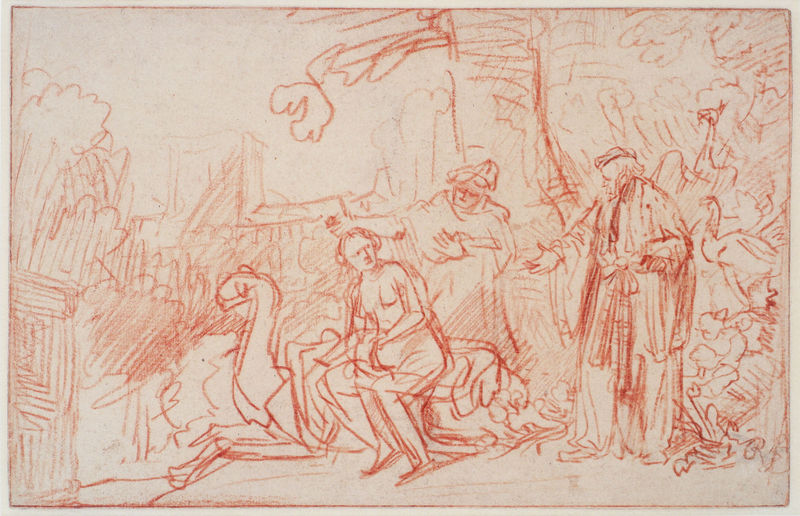
Titel: Susanna im Bade
Künstler: Harmensz van Rijn Rembrandt
Institution: Berlin, Staatliche Museen, Kupferstichkabinett
Schlagwörter: baum, gruppe, mann, nackt, bäume, komposition, frau, skizze, szene, zeichnung, gebäude, rot, tier, tiere, alt, rembrandt, vögel, pflanzen, pferd, emu, entwurf, rötel, kirsche, kamel, nckt, susanna, rötelzeichnung, visierung, frauu